高二 · 解析几何
13. 如图所示, 已知点 $G$ 是 $\triangle A B C$ 的重心, 过点 $G$ 作直线分别交 $A B, A C$ 两边于 $M, N$ 两点, 且 $\overrightarrow{A M}=x \overrightarrow{A B}, \overrightarrow{A N}=y \overrightarrow{A C}$, 则 $3 x+y$ 的最小值为

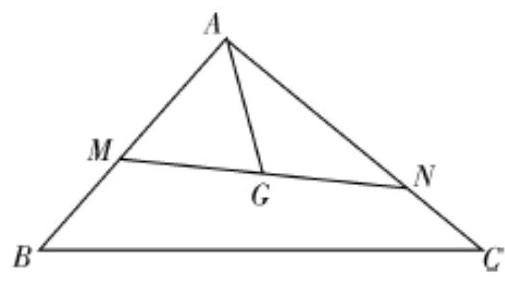
答案: $\frac{4+2 \sqrt{3}}{3}$.
解析: 根据条件: $\overrightarrow{A C}=\frac{1}{y} \overrightarrow{A N}, \overrightarrow{A B}=\frac{1}{x} \overrightarrow{A M}$ ，

又 $\overrightarrow{A G}=\frac{1}{3} \overrightarrow{A B}+\frac{1}{3} \overrightarrow{A C}, \therefore \overrightarrow{A G}=\frac{1}{3 x} \overrightarrow{A M}+\frac{1}{3 y} \overrightarrow{A N}$.

又 $M, G, N$ 三点共线, $\therefore \frac{1}{3 y}+\frac{1}{3 x}=1$.

$\because x>0, y>0, \therefore 3 x+y=(3 x+y)\left(\frac{1}{3 x}+\frac{1}{3 y}\right)=\frac{4}{3}+\frac{x}{y}+\frac{y}{3 x} \geq \frac{4}{3}+2 \sqrt{\frac{x}{y} \cdot \frac{y}{3 x}}=\frac{4+2 \sqrt{3}}{3}$.

$\therefore 3 x+y$ 的最小值为 $\frac{4+2 \sqrt{3}}{3}$, 当且仅当 $\frac{x}{y}=\frac{y}{3 x}$ 时“=”成立.

故答案为: $\frac{4+2 \sqrt{3}}{3}$.